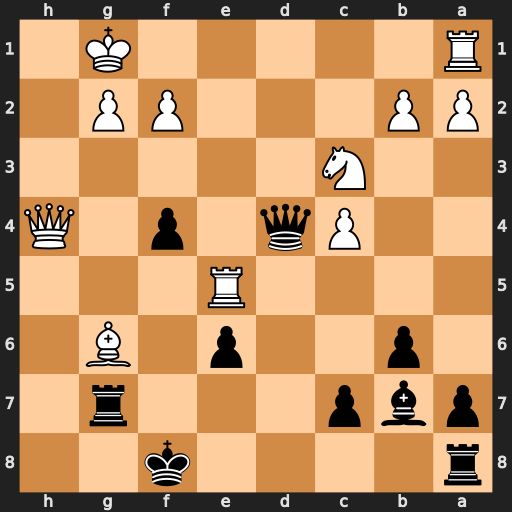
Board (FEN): r4k2/pbp3r1/1p2p1B1/4R3/2Pq1p1Q/2N5/PP3PP1/R5K1
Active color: b
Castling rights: -
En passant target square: -
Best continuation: Qxe5 Qh8+ Ke7